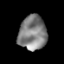
Tissue: lung
Cell type: Epithelial cells
Senescence score: 0.1797
Nuclear area (px): 938
Mean DAPI intensity: 129.004